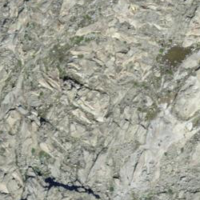
EUNIS habitat code: 48
Species observed at this site:
Saxifraga bryoides
Oenanthe oenanthe
Linaria cannabina
Anthus spinoletta
Phoenicurus ochruros
Tichodroma muraria
Pyrrhocorax graculus
Corvus corax